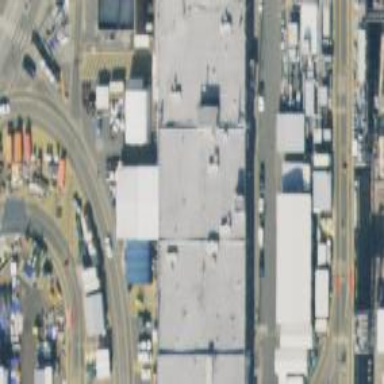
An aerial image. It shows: Commercial building.